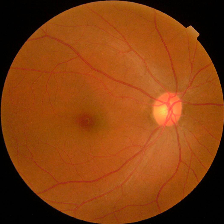
Diabetic retinopathy grade: No DR